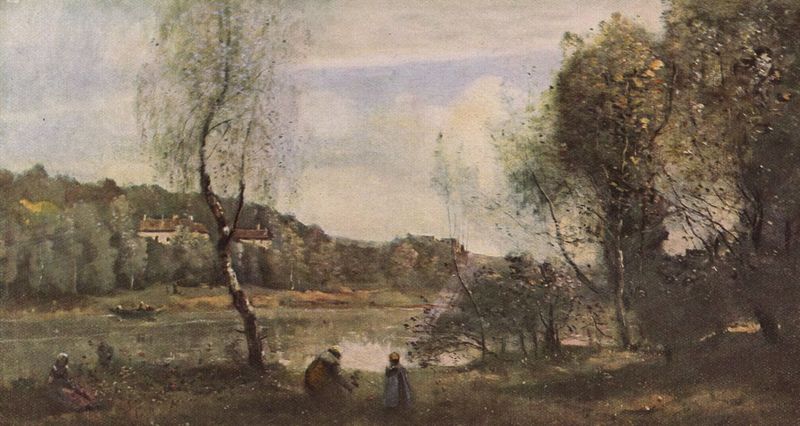
Titel: Teich von Ville-d'Avray
Künstler: Jean Baptiste Camille Corot
Standort: Rouen
Institution: Musée des Beaux-Arts
Schlagwörter: baum, berg, blau, blätter, gemälde, gruppe, himmel, laub, schatten, wasser, wolken, bäume, fluss, frauen, gelb, grün, impressionismus, landschaft, menschen, mädchen, ocker, see, sitzen, ufer, äste, blumen, braun, femmes, fenster, frau, grau, hut, impressionisme, kleid, kleider, licht, schwarz, weiss, blüten, dach, gebäude, gras, haus, rot, wiese, beige, haube, malerei, stehen, öl, ast, birke, birken, feld, häuser, hügel, natur, spiegelung, stamm, zweige, büsche, gewässer, kirche, pastos, sonne, sträucher, corot, gold, sitzend, familie, kind, mutter, pflanzen, rosa, schön, wald, boot, genre, kahn, kamine, kinder, ruder, pflücken, schürze, schiff, sommer, liebe, ruhe, schornsteine, aue, herbst, idylle, picknick, rast, figuren, böschung, romantik, spielen, freizeit, vergnügen, marron, vert, frühling, lichtreflexe, village, bücken, kanu, flusslandschaft, draußen, lichtung, hocken, engländer, kittel, sonntag, maison, anwesen, lac, wanderer, rinde, laubbäume, zupfen, spaziergänger, femme, fleurs, arbre, bois, ciel, nature, paysage, peinture, fleuve, eau, bleu, riviere, campagne, blumen pflücken, maisons, enfant, repos, nuages, weisen, arbres, sachsen, tuffig, herbe, impressionnisme, automne, silhouette, feuilles, pastel, reflet, barque, bateau, personnages, branches, seine, figure, abseits, promenade, beim blumenpflücken, im gras sitzend, kau, weser, berge, personnage, parents, jouer, ramasser, bouleau, cielvillage, oise, arres, feuillages, rivi!re, 19eme siecle, xixe siècle, ballade, mortefontaine, souvenir